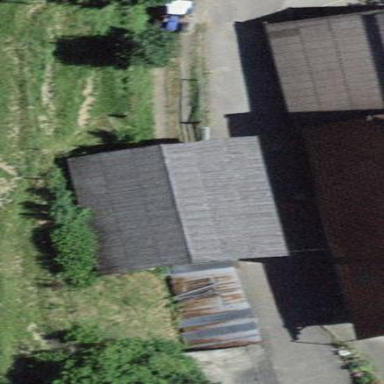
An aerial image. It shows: Barn.